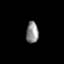
Tissue: prostate
Cell type: B cells
Senescence score: 0.7899
Nuclear area (px): 258
Mean DAPI intensity: 139.984